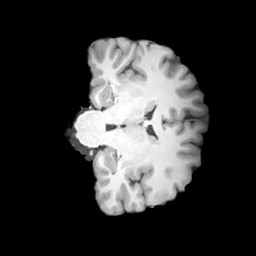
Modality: T1w
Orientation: coronal
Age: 27
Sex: female
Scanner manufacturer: siemens
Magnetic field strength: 3 T
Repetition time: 2 s
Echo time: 0.0024 s